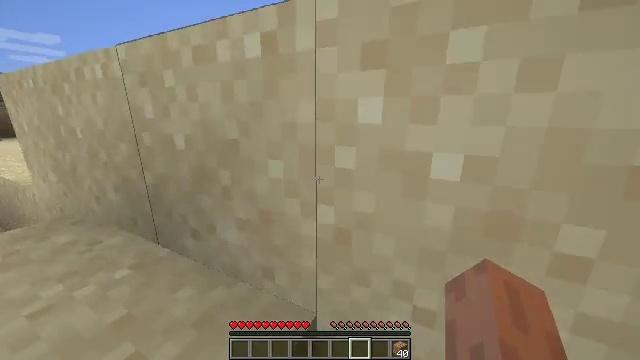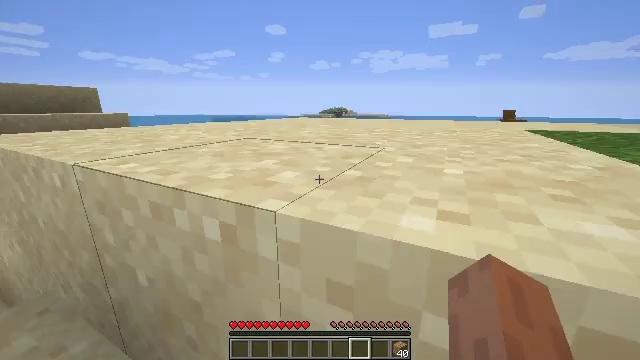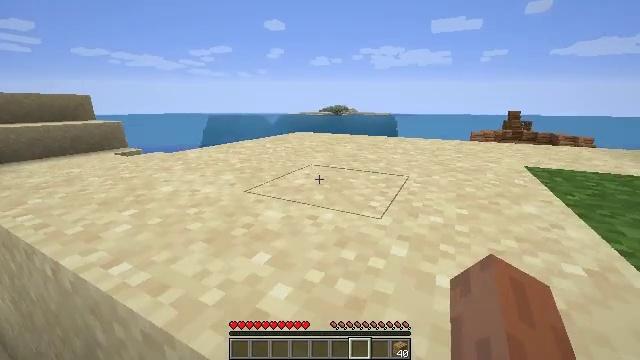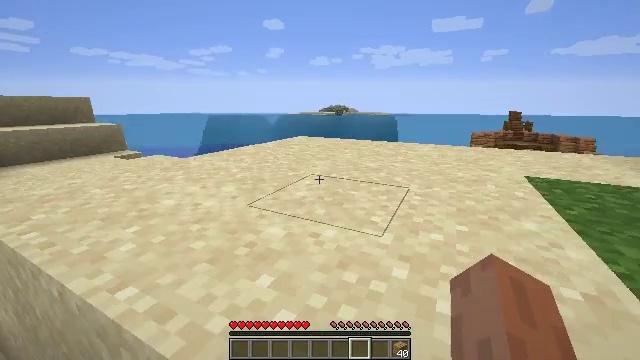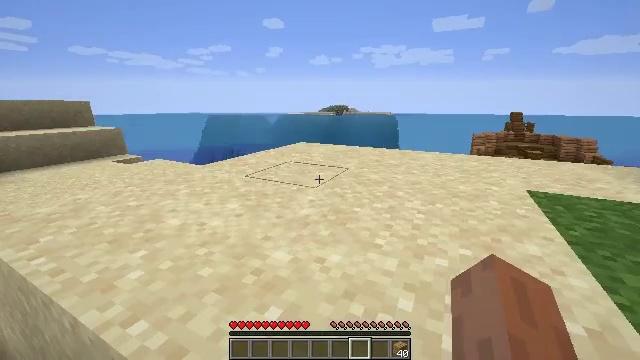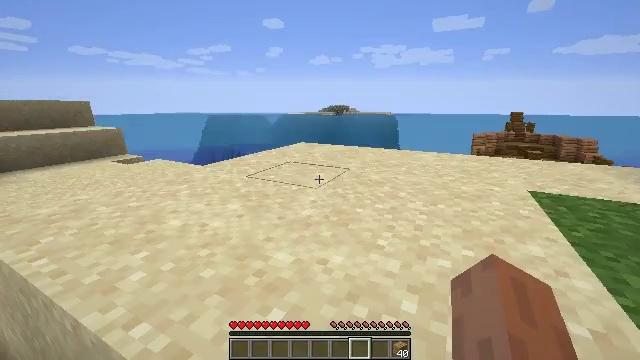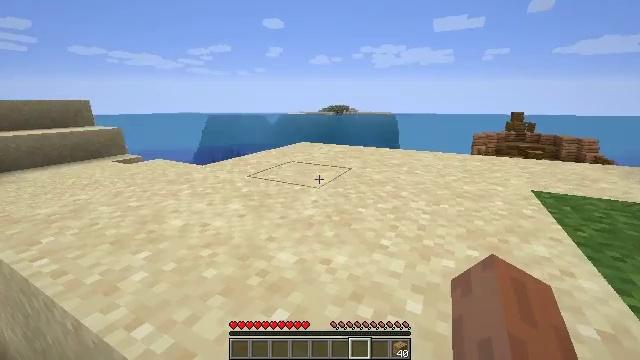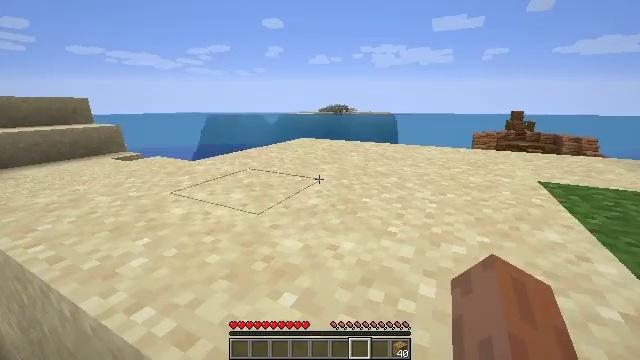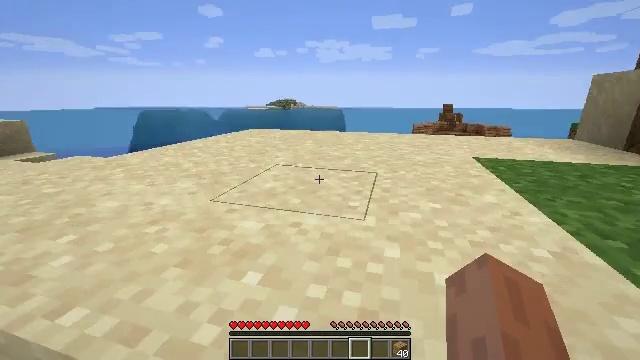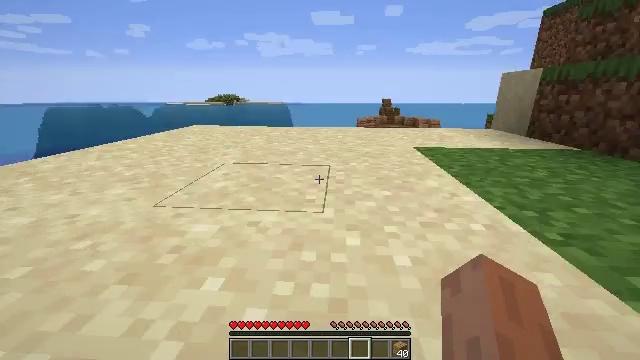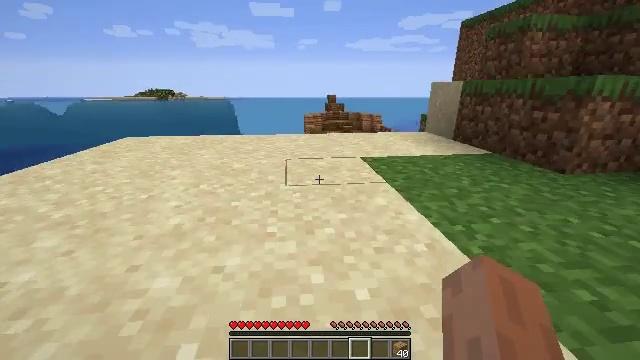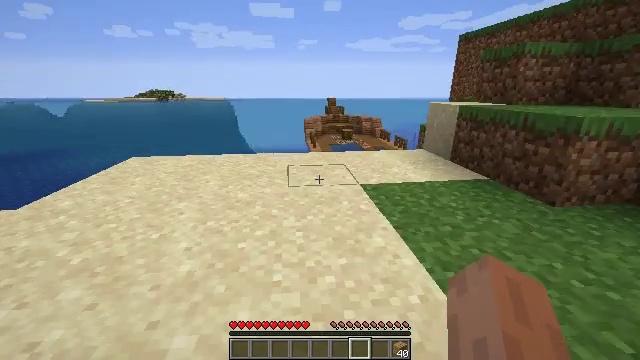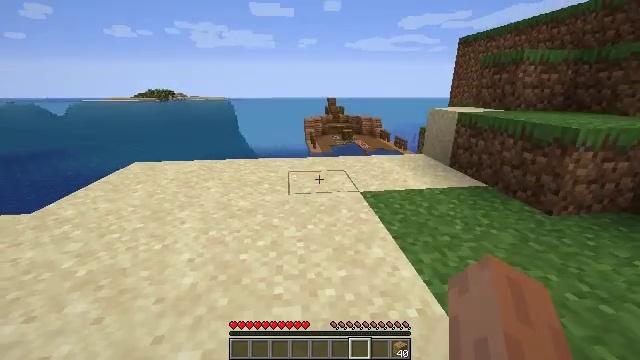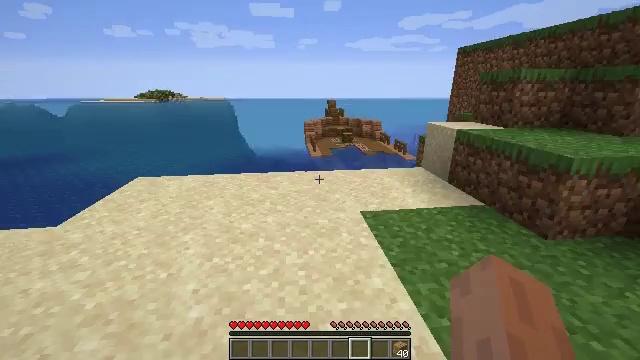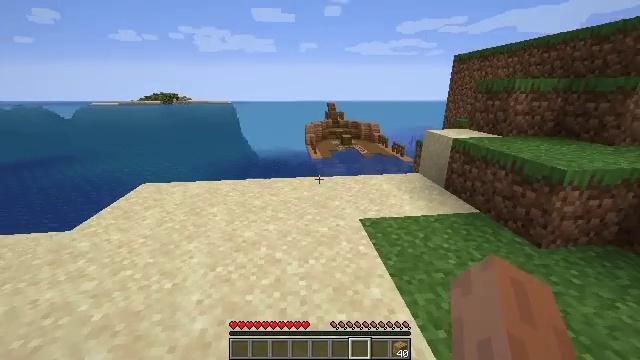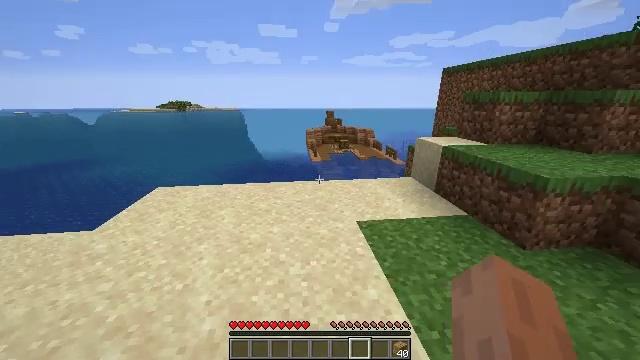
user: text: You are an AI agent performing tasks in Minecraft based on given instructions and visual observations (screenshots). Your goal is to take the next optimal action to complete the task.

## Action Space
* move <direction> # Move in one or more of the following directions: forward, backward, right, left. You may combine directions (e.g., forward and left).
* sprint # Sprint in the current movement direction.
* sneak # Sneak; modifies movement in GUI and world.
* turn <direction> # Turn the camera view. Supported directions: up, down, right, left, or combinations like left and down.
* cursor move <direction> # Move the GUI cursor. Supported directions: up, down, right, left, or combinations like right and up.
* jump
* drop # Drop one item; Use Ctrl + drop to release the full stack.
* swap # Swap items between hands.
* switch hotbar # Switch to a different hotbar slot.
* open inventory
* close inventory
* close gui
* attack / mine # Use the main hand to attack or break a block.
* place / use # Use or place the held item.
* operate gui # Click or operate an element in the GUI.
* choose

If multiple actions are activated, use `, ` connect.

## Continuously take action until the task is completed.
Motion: motion action
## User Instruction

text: Remove a suspicious stew from the inventory.
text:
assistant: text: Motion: move forward, sprint, jump
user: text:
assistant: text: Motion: move forward, sprint, jump
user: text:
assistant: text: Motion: move forward, sprint, jump
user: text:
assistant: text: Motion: move forward, sprint, jump
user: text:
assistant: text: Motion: move forward, sprint, jump
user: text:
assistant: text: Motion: move forward, sprint, jump
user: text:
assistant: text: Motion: move forward, sprint, jump
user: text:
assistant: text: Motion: move forward, sprint, turn right and down, jump
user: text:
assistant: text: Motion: move forward, sprint, turn right, jump
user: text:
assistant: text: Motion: move forward, sprint, turn right and down, jump
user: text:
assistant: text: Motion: move forward, sprint, jump
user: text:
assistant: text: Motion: move forward, sprint, jump
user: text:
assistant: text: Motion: move forward, sprint, jump
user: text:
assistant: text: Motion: move forward, sprint, jump
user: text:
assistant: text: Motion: move forward, sprint, jump
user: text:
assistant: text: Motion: move forward, sprint, jump
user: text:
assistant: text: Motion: move forward, sprint, jump
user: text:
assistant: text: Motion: move forward, sprint, jump
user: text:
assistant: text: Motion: move forward, sprint, jump
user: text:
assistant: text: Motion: move forward, sprint, jump
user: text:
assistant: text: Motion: move forward, sprint, turn right, jump
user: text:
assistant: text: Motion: move forward, sprint, turn right, jump
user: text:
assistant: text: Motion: move forward, sprint, turn right, jump
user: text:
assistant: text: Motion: move forward, sprint, jump
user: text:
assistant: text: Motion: move forward, sprint, jump
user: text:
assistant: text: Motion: move forward, sprint, jump
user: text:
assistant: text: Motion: move forward, sprint, jump
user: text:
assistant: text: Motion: move forward, sprint, jump
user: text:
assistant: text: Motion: move forward, sprint, jump
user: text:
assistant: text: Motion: move forward, sprint